Field crop: maize
Growth stage: 2
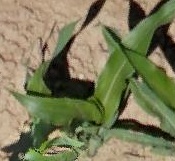
Species: maize